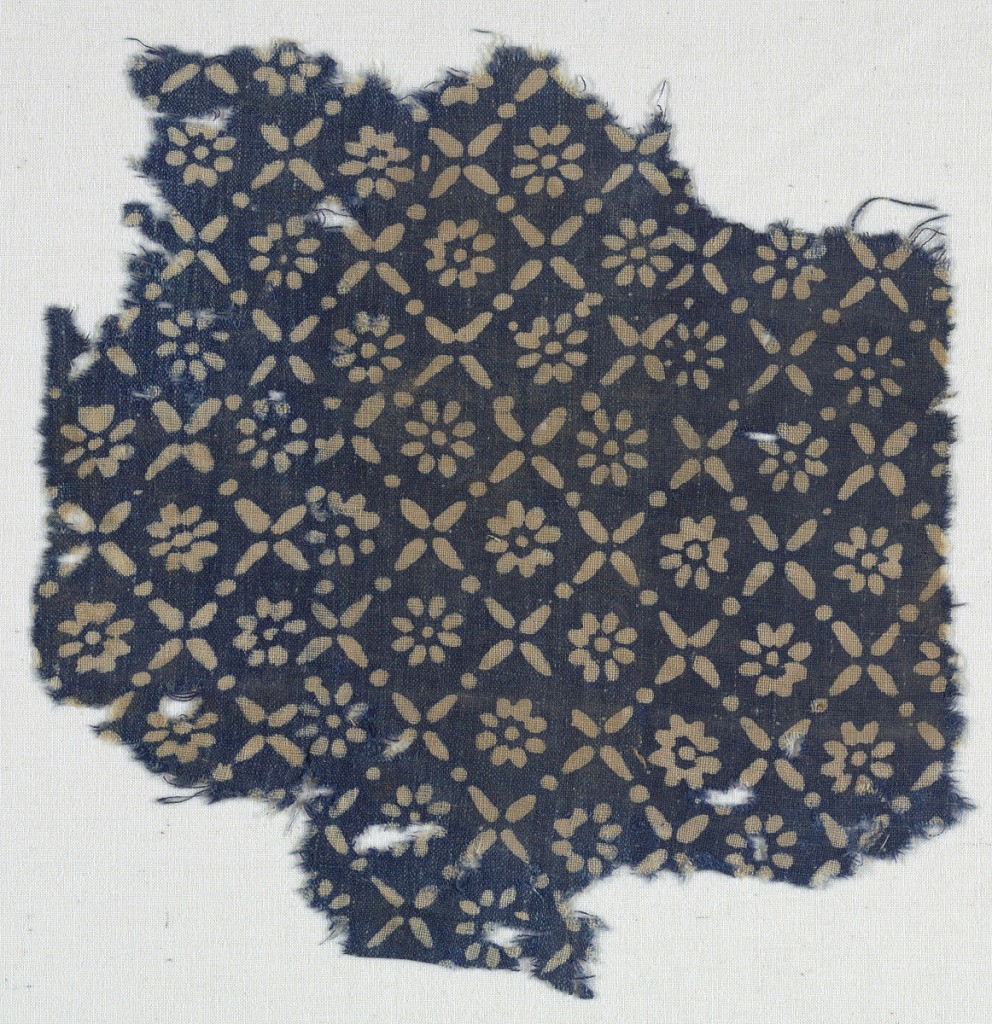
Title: Fragment
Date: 14th–15th century
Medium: cotton Technique: resist-printed on plain weave
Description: Fine cotton plain weave with blue resist ground and small-scale all-over design of rosettes within squares formed by diagonally crossing lines and dots.